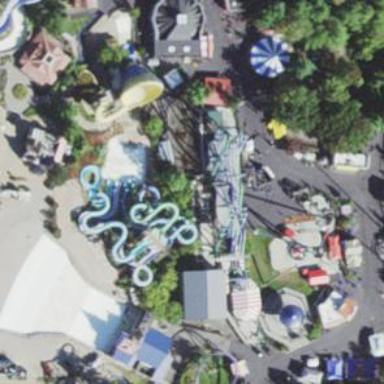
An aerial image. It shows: Water slide attraction.